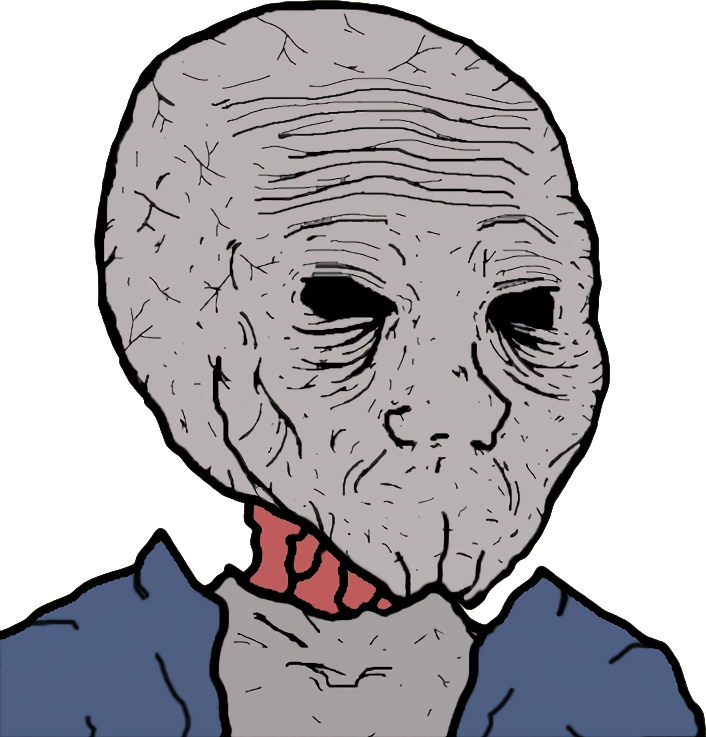
Label: 5_Tired_Wojak